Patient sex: M
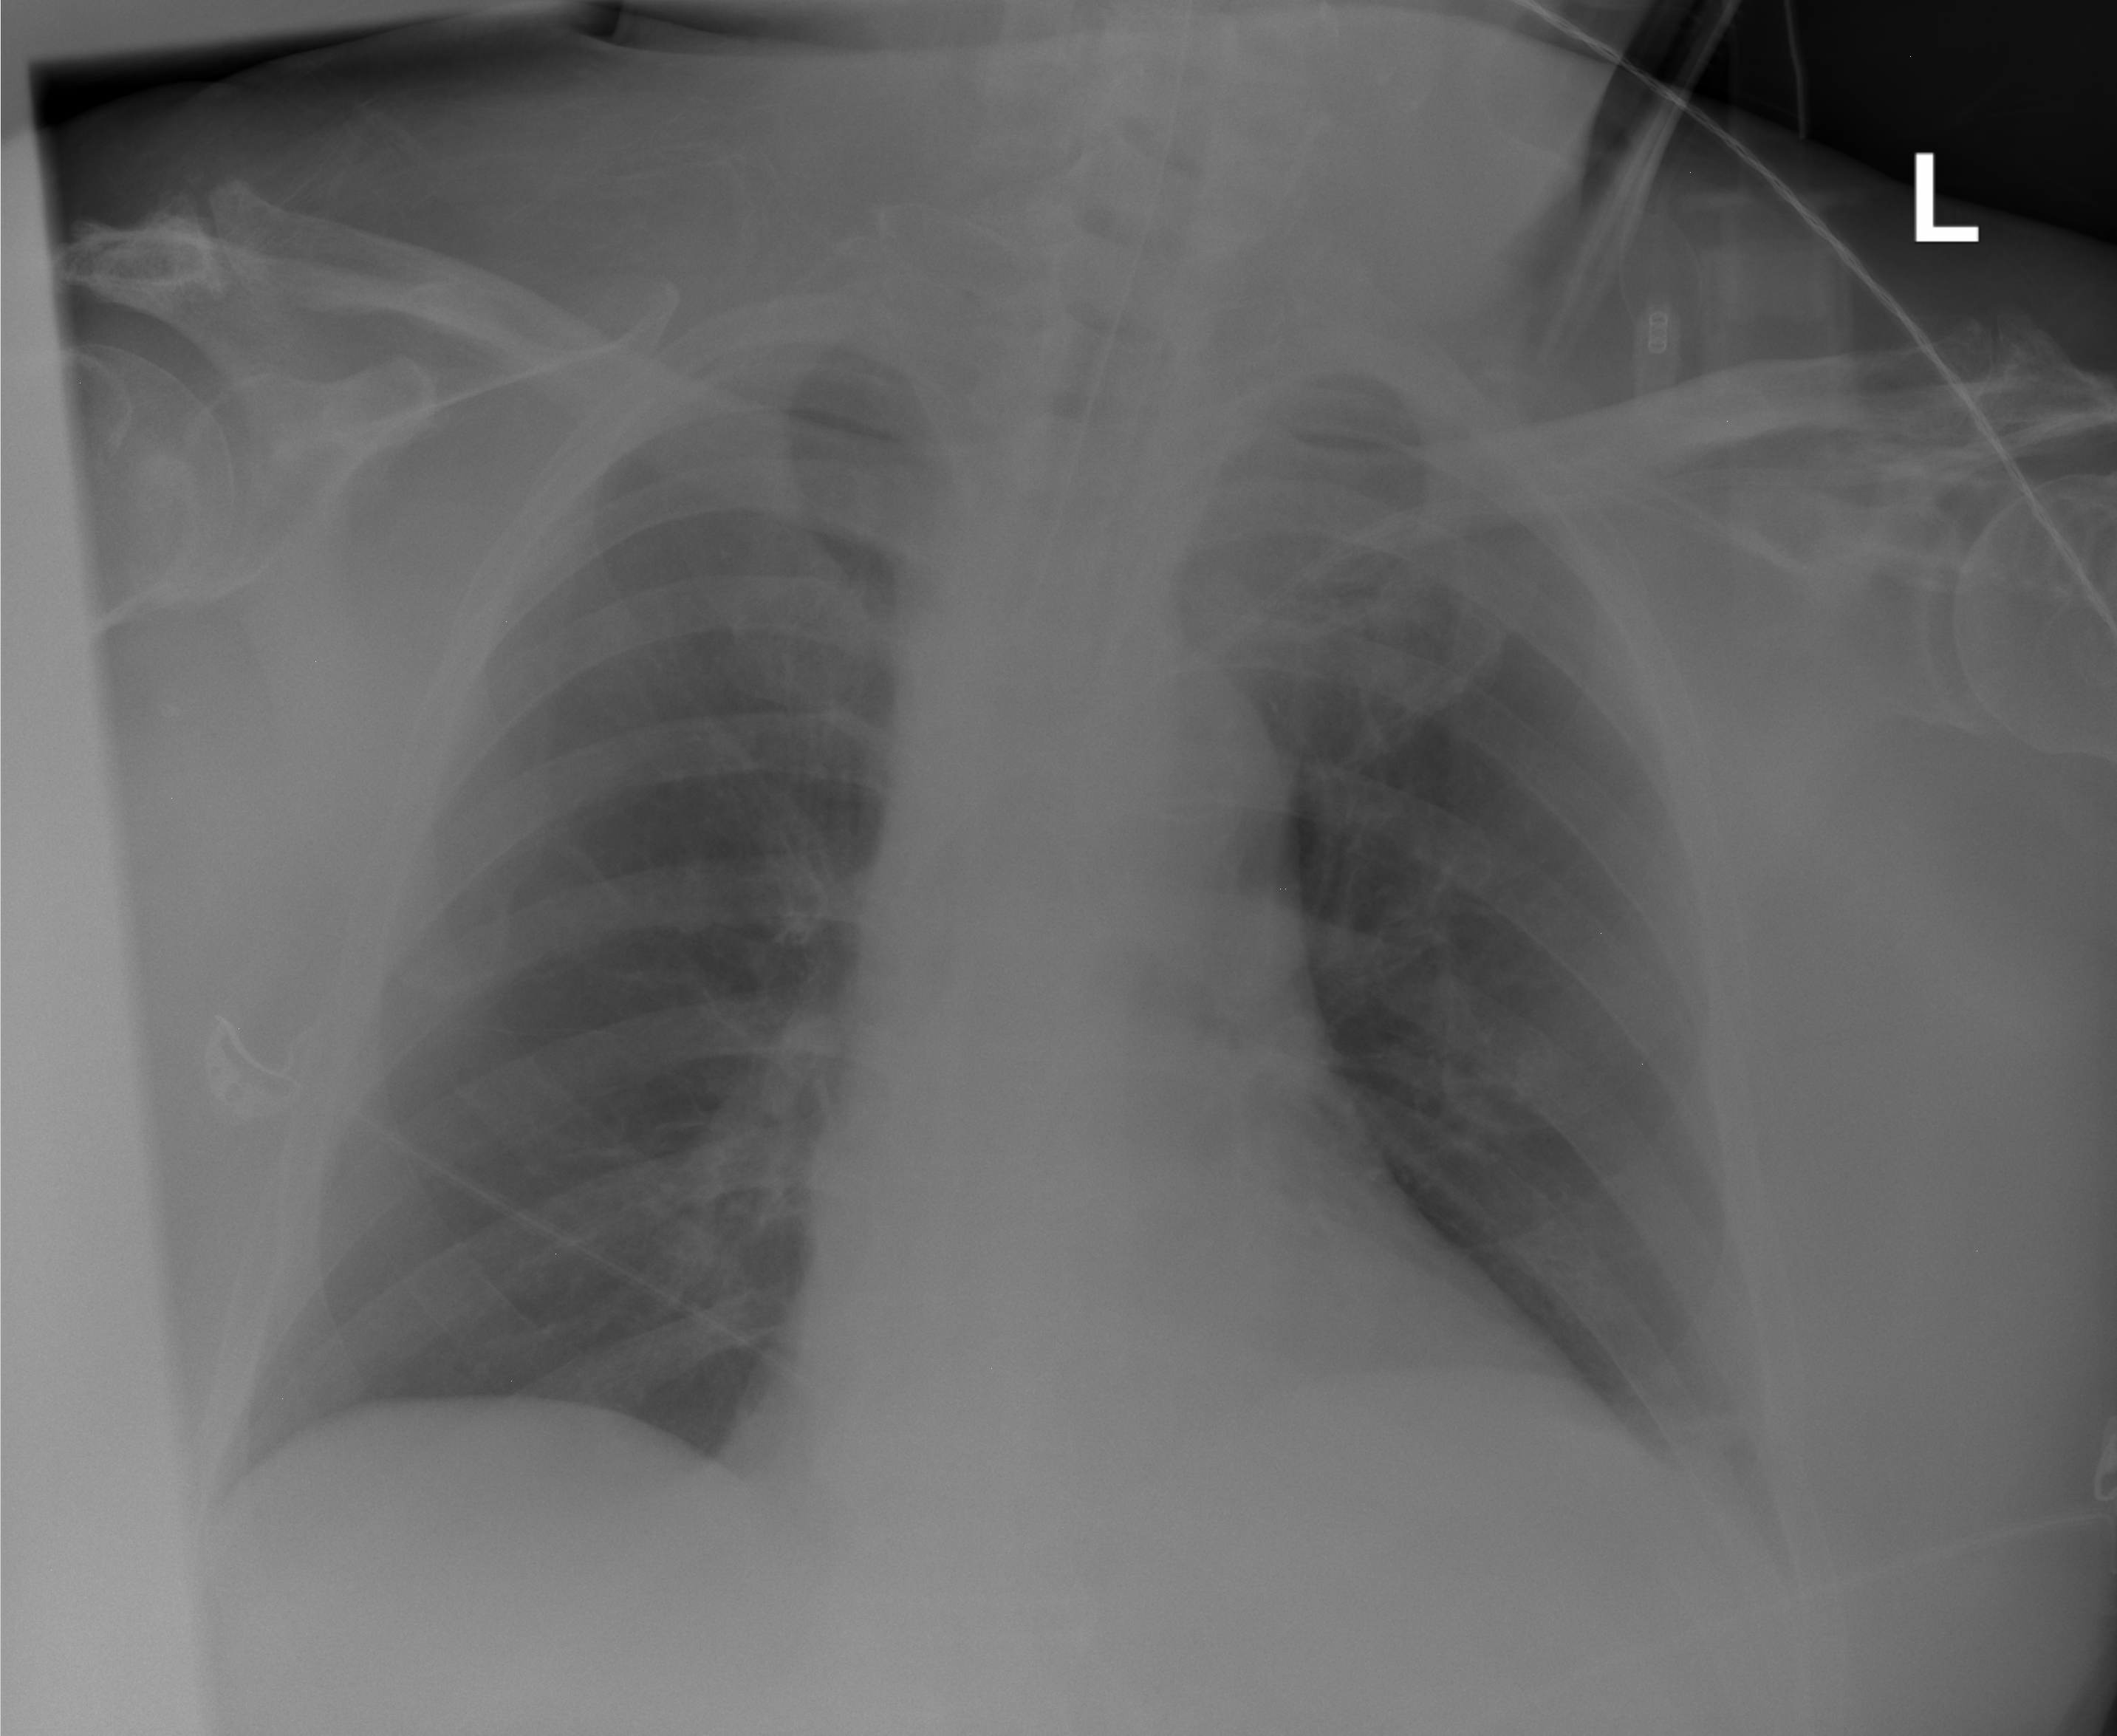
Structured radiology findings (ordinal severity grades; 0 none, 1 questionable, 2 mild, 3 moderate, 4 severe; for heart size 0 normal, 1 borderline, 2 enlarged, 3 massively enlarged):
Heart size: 0
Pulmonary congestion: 0
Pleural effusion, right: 0
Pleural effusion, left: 0
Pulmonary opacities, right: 0
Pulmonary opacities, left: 0
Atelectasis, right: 0
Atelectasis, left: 2